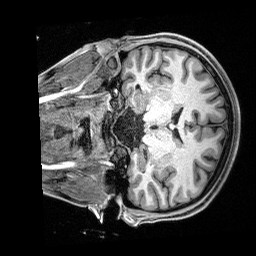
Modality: T1w
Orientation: coronal
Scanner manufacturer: siemens
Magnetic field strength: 3 T
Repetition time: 2.4 s
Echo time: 0.00122 s